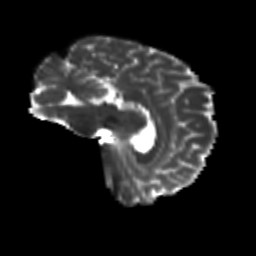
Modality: T2w
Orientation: sagittal
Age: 29
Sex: male
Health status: healthy
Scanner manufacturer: siemens
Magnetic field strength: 3 T
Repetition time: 8.6 s
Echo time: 0.095 s